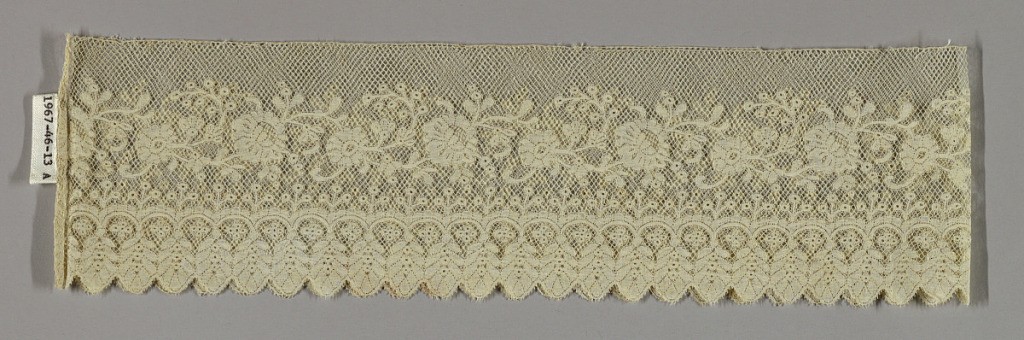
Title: Borders
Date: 19th century
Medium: linen Technique: bobbin lace (late Valenciennes ground)
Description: Borders of bobbin lace with Valenciennes ground worked in a meandering floral design above a border of vertical sprigs, scallops and pendant leaves forming the edge.